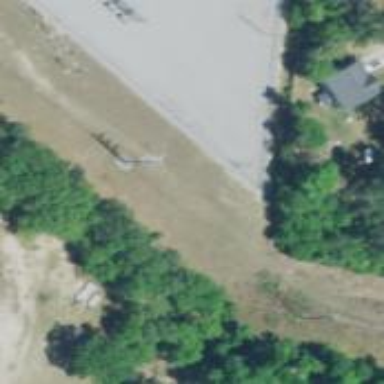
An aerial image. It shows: Power pole.